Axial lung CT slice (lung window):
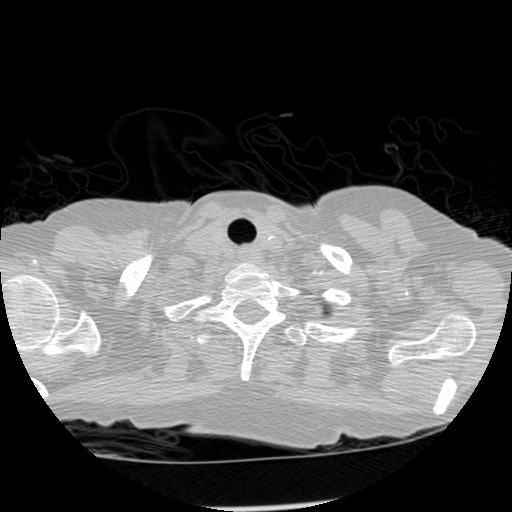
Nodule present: no